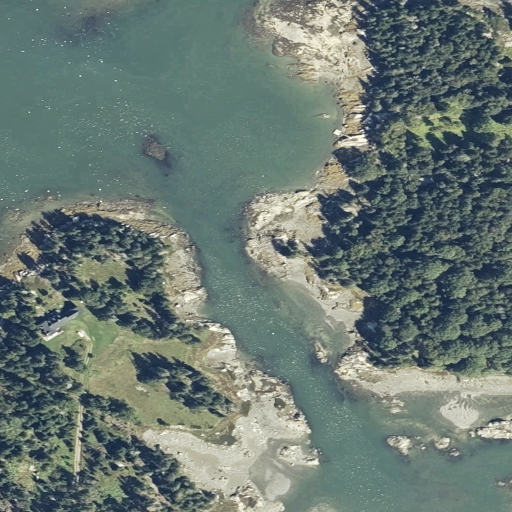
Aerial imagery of island in Maine named Broom Island containing open water, evergreen forest, herbaceous wetlands, mixed forest, open development, low intensity development, and grassland